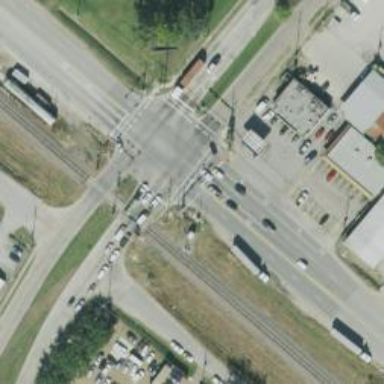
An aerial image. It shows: Level railway crossing with lights and barriers.